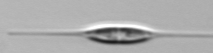
Label: Cylindrotheca